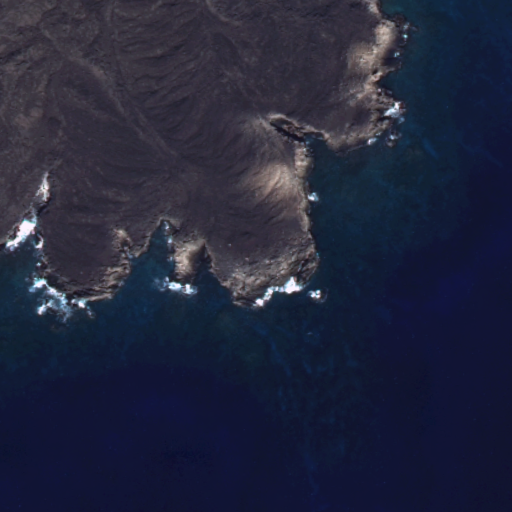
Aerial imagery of cape in Hawaii named Kalulu containing only unknown